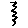
Label: zigzag